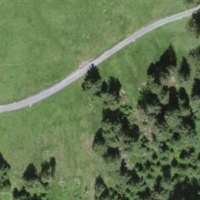
EUNIS habitat code: 23
Species observed at this site:
Arnica montana
Caltha palustris